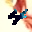
Label: 4